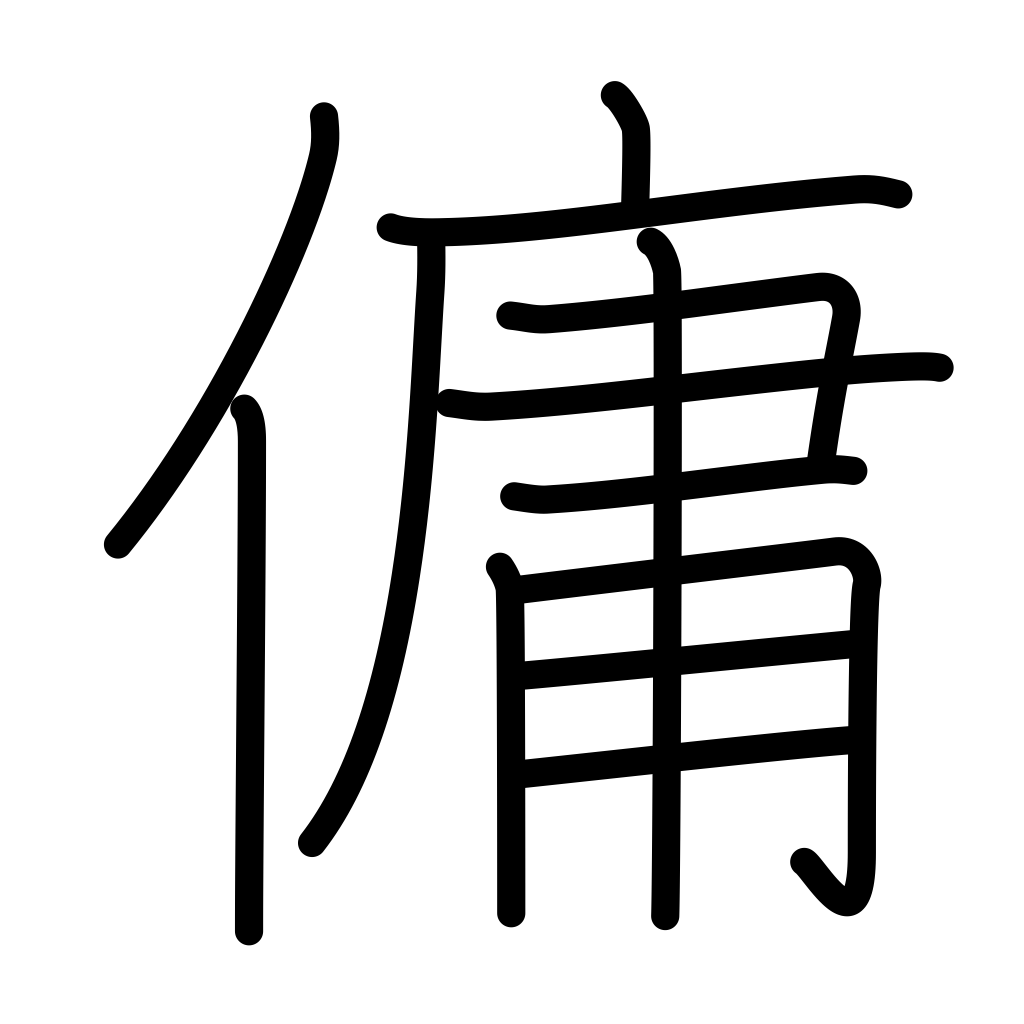
Meaning: employ, hire